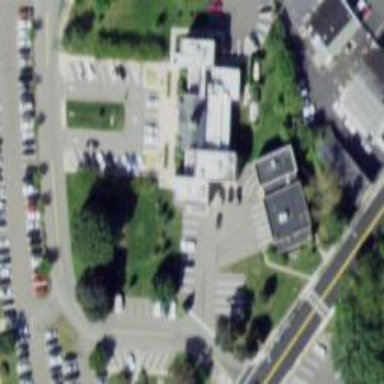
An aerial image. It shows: Parking space is available.